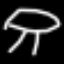
Label: mushroom